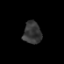
Tissue: prostate
Cell type: T cells
Senescence score: 0.2299
Nuclear area (px): 389
Mean DAPI intensity: 54.126